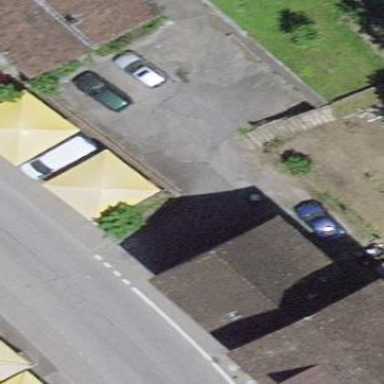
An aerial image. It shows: Parking area with asphalt surface and carports.